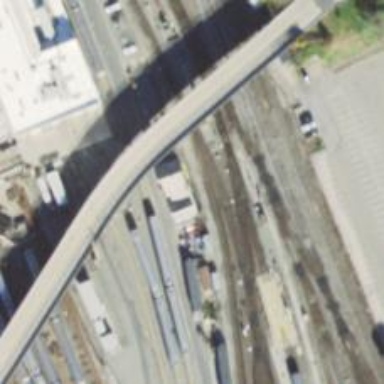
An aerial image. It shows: Railway junction.